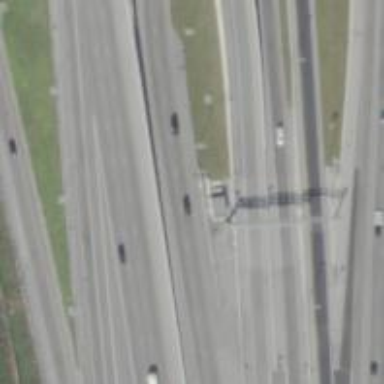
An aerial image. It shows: Toll gantry on the road.